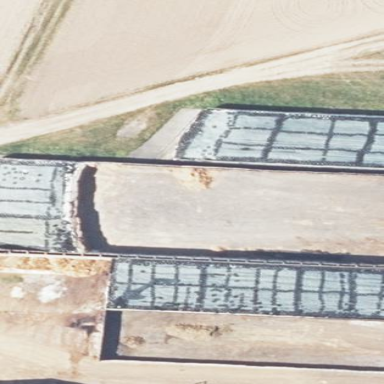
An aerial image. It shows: Bunker silo.